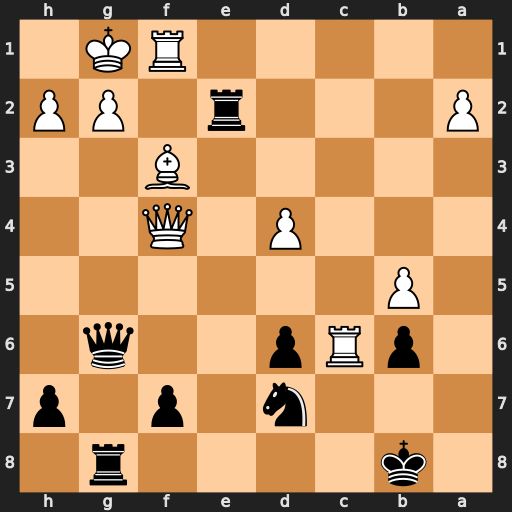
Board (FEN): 1k4r1/3n1p1p/1pRp2q1/1P6/3P1Q2/5B2/P3r1PP/5RK1
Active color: b
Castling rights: -
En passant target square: -
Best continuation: Rxg2+ Kh1 Rg1+ Rxg1 Qxg1#